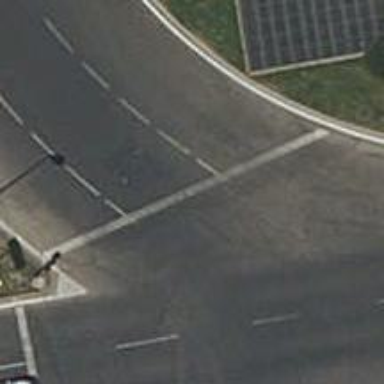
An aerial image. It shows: Road with traffic signals.